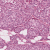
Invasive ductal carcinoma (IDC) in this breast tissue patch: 1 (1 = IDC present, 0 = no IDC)